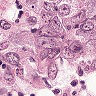
Metastatic tissue present: yes